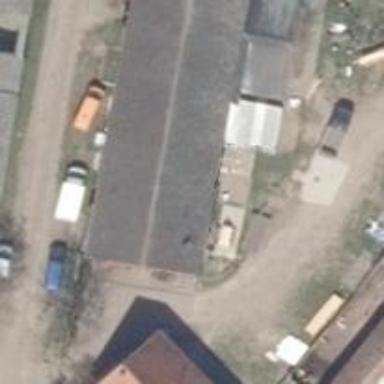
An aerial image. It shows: Cafe.